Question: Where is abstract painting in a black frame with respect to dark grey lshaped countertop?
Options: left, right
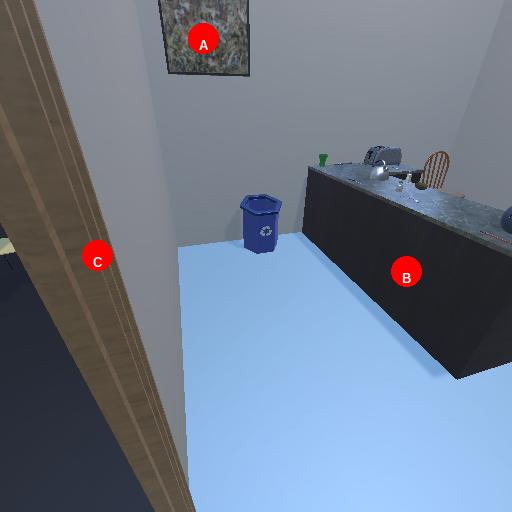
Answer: left